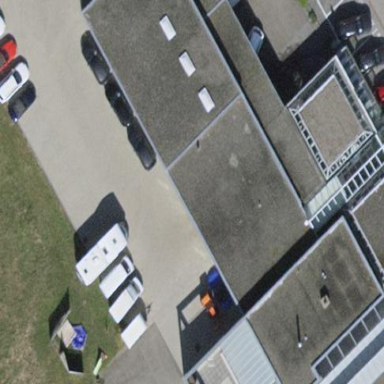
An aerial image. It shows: Industrial building with flat roof.